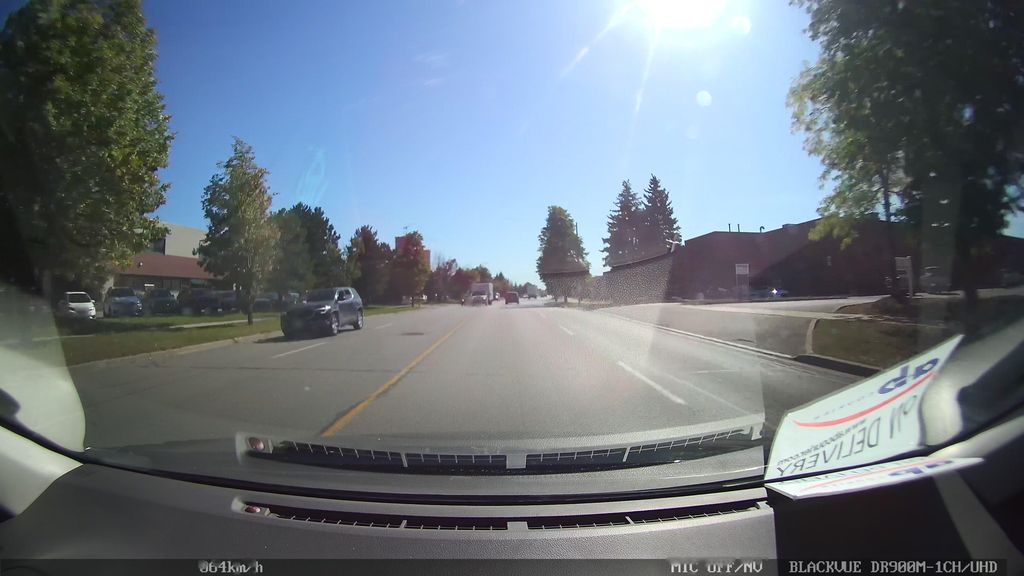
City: toronto